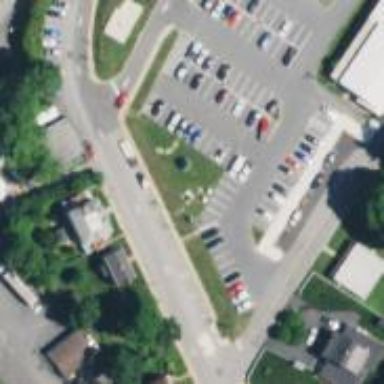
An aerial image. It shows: Parking space.